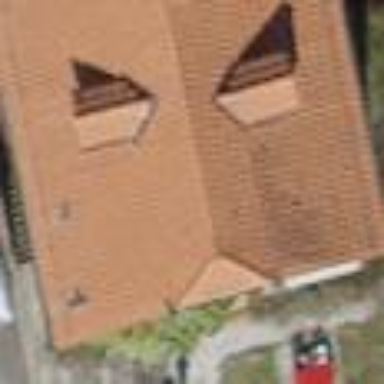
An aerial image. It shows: Semidetached house with tile roof.